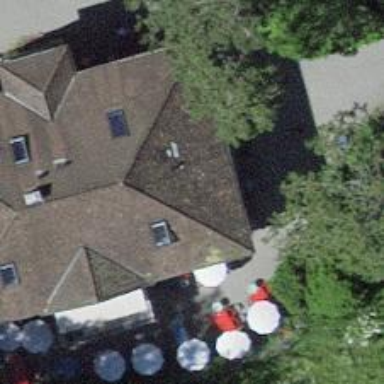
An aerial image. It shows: Restaurant located within hotel.